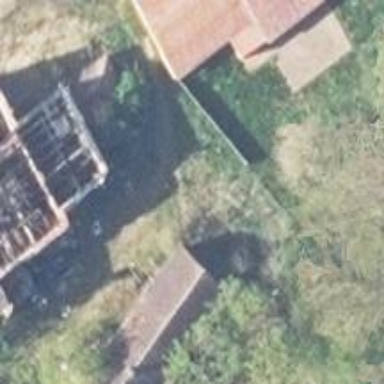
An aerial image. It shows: Ruins of building.